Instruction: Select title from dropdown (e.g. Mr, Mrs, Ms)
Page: traveler
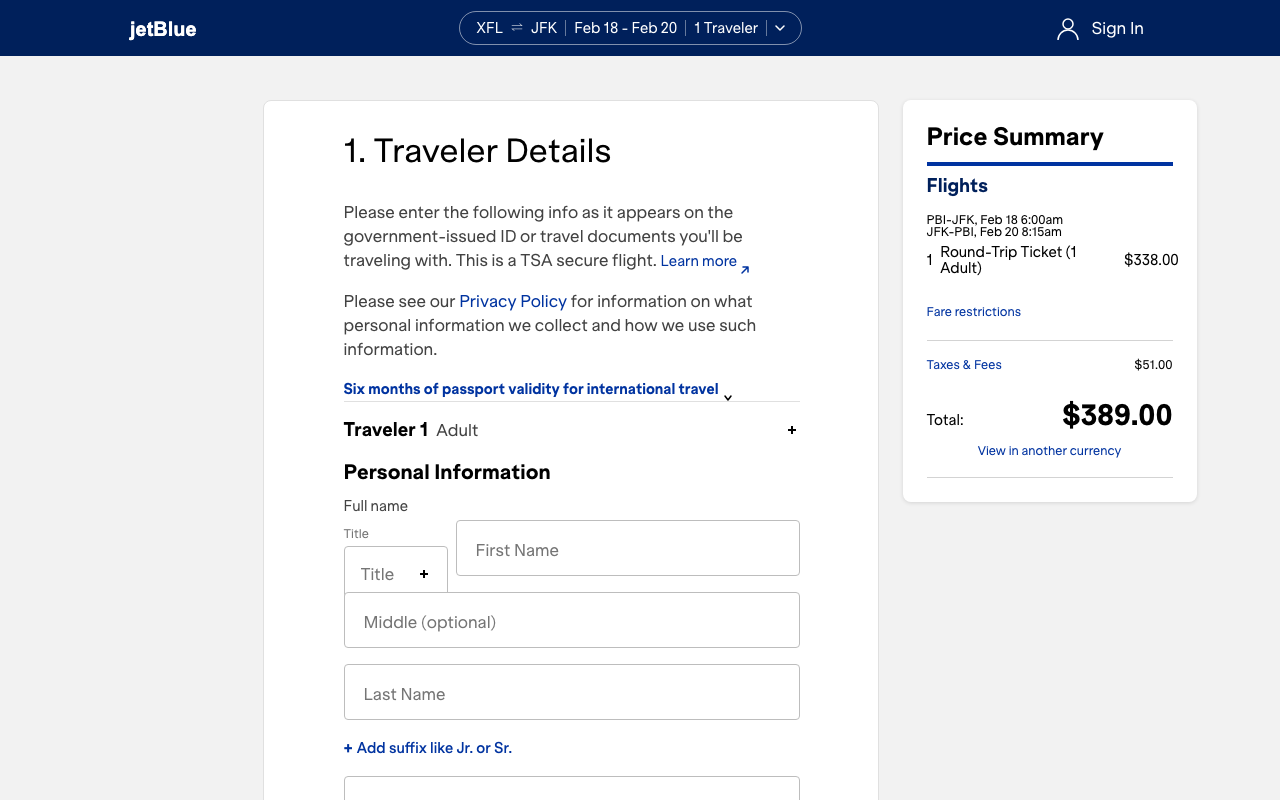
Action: click